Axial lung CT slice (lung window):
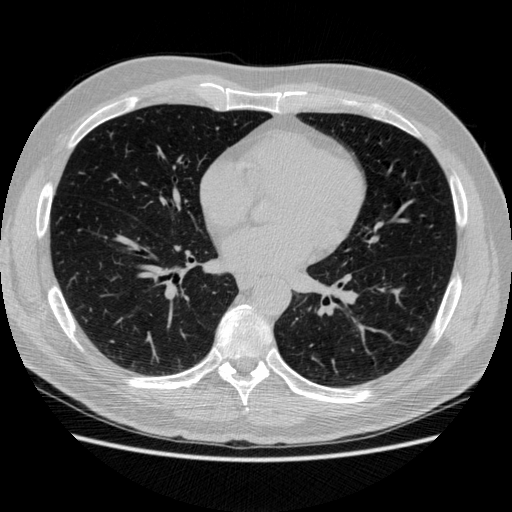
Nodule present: no